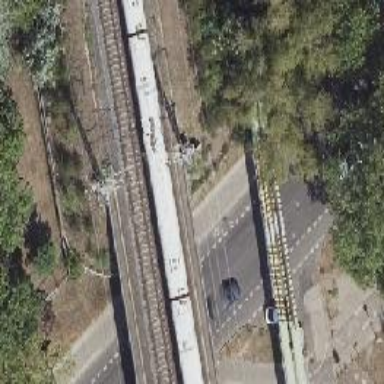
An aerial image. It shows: Bridge with electrified railway tracks featuring contact line.